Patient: sex M, age 65
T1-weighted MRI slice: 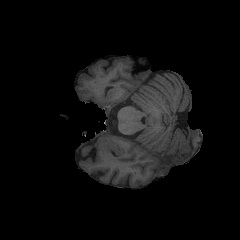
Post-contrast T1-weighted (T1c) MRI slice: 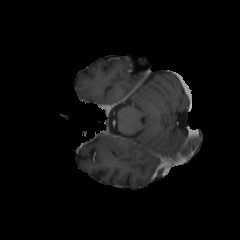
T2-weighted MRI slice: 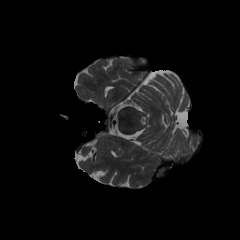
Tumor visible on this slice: no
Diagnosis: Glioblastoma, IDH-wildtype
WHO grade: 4